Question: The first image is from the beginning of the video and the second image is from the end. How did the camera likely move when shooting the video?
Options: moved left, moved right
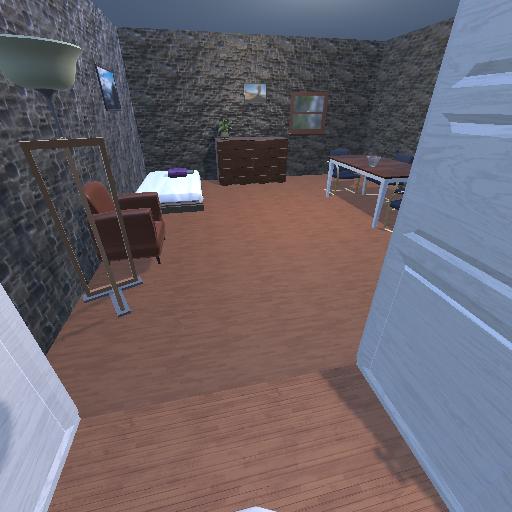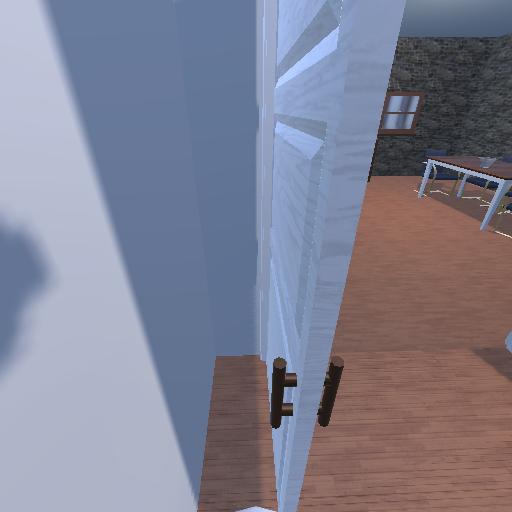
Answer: moved left